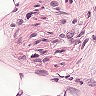
Metastatic tissue present: yes